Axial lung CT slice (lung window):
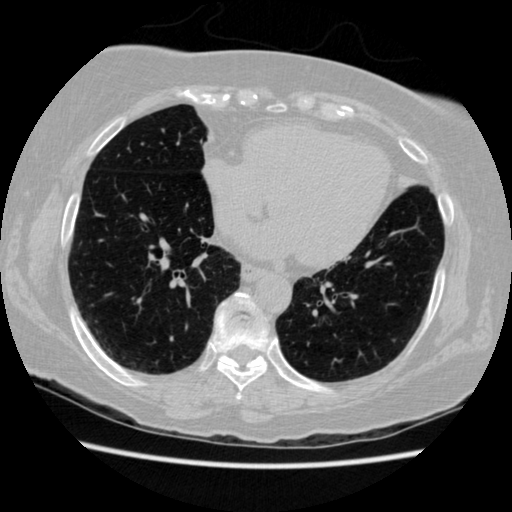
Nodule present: no